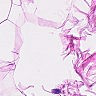
Metastatic tissue present: no